Question: I've having a rather stressful issue. I applied a div class called input to style the boxes on my username /password fields like in the picture below.

However now I want to apply a different styling to the search bar but no matter what I do even If I use a inline style sheet it uses the style of the old input element. I tried pretty much everything.
## login html
'''
<div class="form">
<form name="form1" method="POST" action="login.php">
<div class="input">
<input name="username" id="username" placeholder="Username">
<input name="password" id="password" placeholder="Password">
</div>
<input type="submit" name="Submit" value="Login" class="submit">
</form>
</div>
'''
## search bar html
'''
<div class="ajax-div">
<div class="searchbar">
<input type="text" onKeyUp="getScriptPage('box','text_content')" id="text_content">
</div>
<div id="box"></div>
</div>
'''
## That last width: parameter in input dictates the width of all input bars on the page.
'''
.form {
margin-top:-182px;
margin-left:1100px;
position:static;
width: 220px;
height:150px;
padding: 20px;
padding-top:10px;
border: 1px solid #270644;
background:url(bg-right.png);
}
.label {
font-size: 12px;
font-family: arial, sans-serif;
list-style-type: none;
color: #999;
text-shadow: #000 1px 1px;
margin-bottom: 10px;
font-weight: bold;
letter-spacing: 1px;
text-transform: uppercase;
display: block;
}
input {
/* input boxes*/
-webkit-transition-property: -webkit-box-shadow, background;
-webkit-transition-duration: 0.25s;
padding: 6px;
border-bottom: 0px;
border-left: 0px;
border-right: 0px;
border-top: 1px solid #666;
-moz-box-shadow: 0px 0px 2px #000;
-webkit-box-shadow: 0px 0px 2px #000;
margin-bottom: 10px;
background: #FFF;
width: 130px;
}
'''
the css i'm trying to apply to the search bar:
'''
searchbar {
left: 350px;
top:100px;
width: 300px;
}
'''
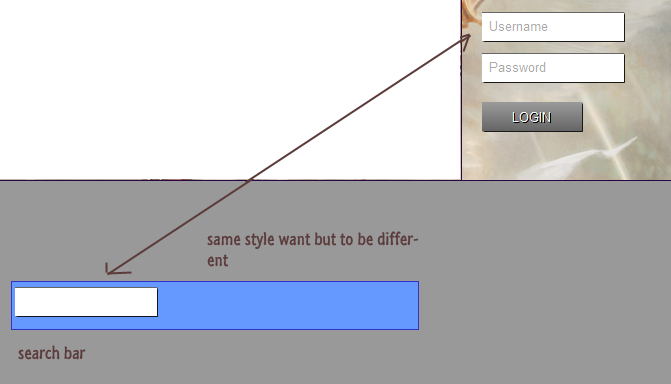
Answer: Did you try appying the class directly to the input tag using this CSS -
'''
.searchbar input{
// this CSS will only be applied to searchbar input box
left: 350px;
top:100px;
width: 300px;
}
'''
The CSS you are trying to apply to searchbar is wrong. Searchbar is the class of the div and not the input box. Try using the CSS above and check if it works